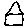
Label: house